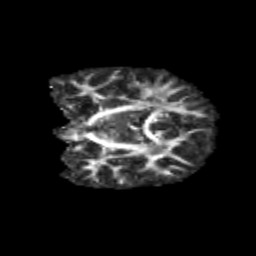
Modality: FA
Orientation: coronal
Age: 10
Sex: male
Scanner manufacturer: siemens
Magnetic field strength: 3 T
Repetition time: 3.8 s
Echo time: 0.07 s